Brain MRI, t1w sequence, axial 2D slice.
Patient: age 55, sex M, weight 98 kg, height 1.98 m
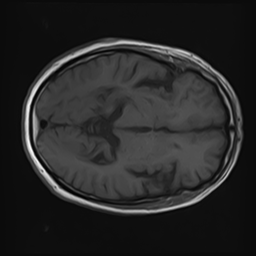